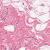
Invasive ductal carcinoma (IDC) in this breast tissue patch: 0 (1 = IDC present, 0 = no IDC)